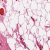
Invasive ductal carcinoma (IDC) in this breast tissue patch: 0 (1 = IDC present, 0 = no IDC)